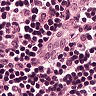
Metastatic tissue present: no